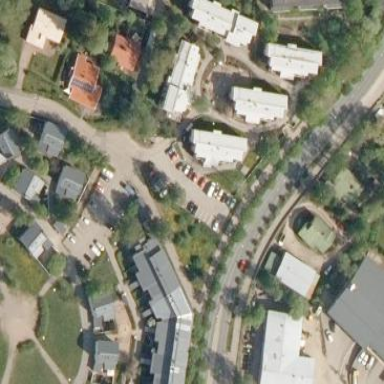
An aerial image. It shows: Parking area with surface.